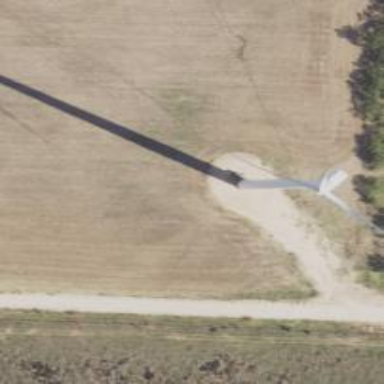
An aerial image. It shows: Wind generator powered by wind. The generator type is horizontal axis and it uses wind turbines.